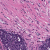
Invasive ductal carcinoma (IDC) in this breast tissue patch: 1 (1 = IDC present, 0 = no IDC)